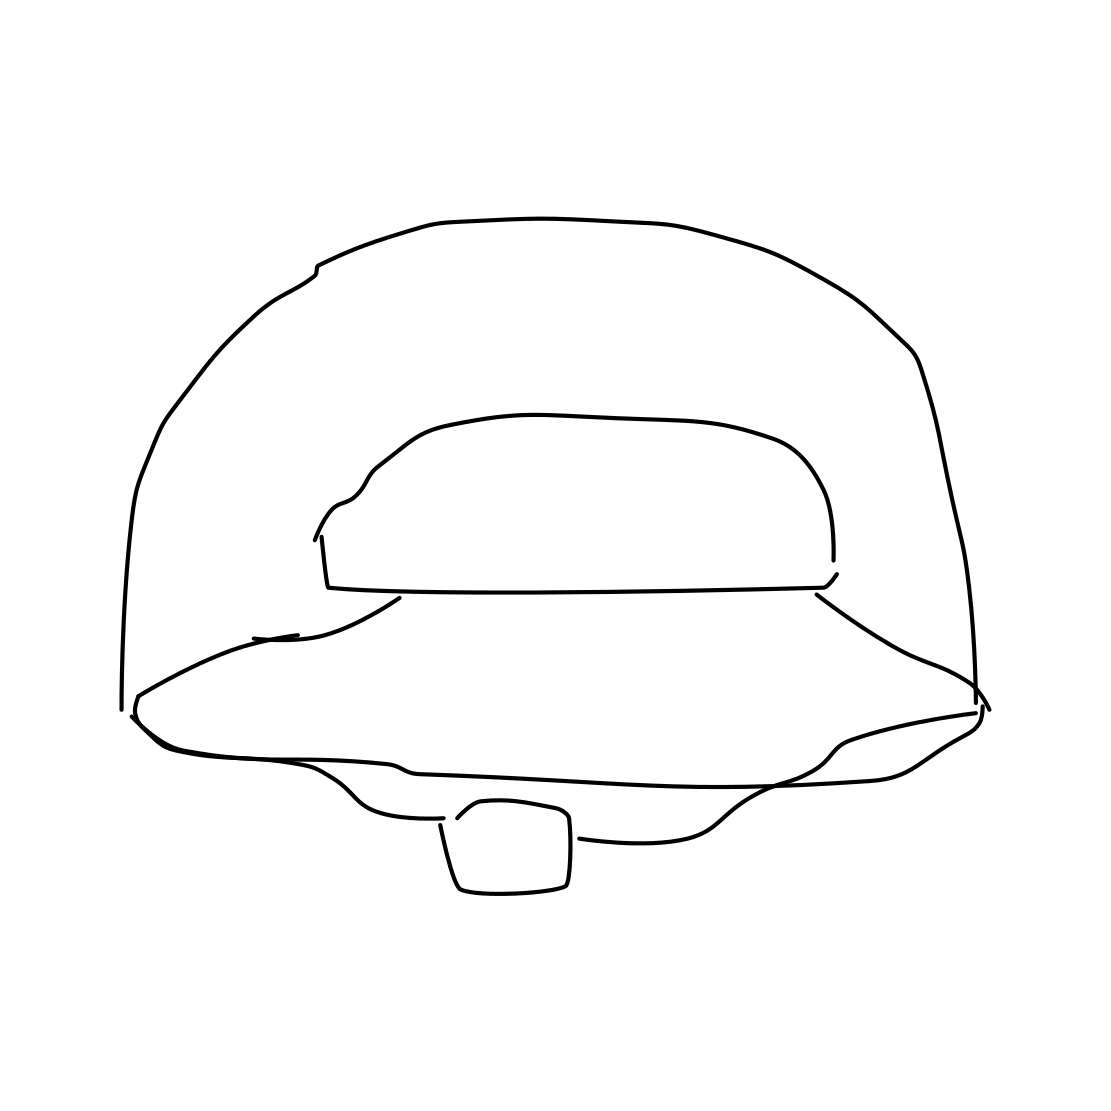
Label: helmet